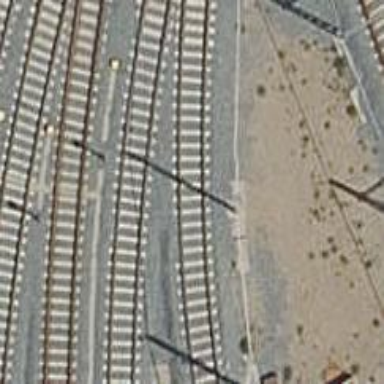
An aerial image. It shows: Yard with electrified contact lines.